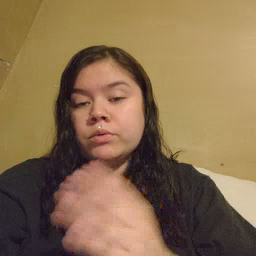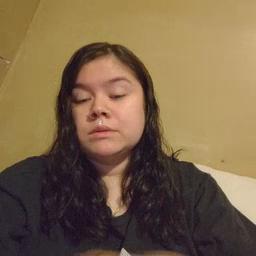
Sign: time